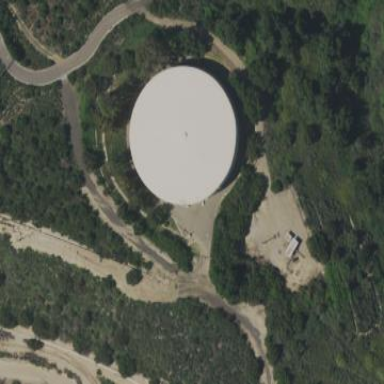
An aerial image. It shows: Storage tank building.